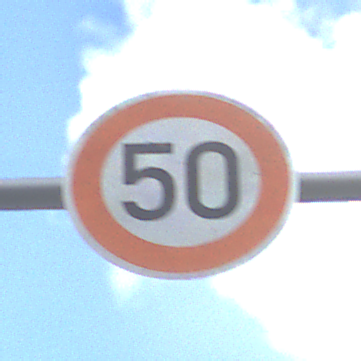
Verkehrszeichen: Geschwindigkeit50
Umgebung: Outdoor, Suburban
Tageszeit: MorningAfternoon
Wetter: PartlyCloudy
Licht: Natural
Jahreszeit: NotSpecified
Kontrast: LowContrast